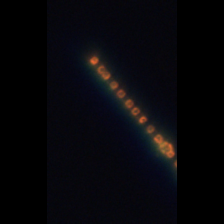
Taxon: Skeletonema
Group: Diatoms